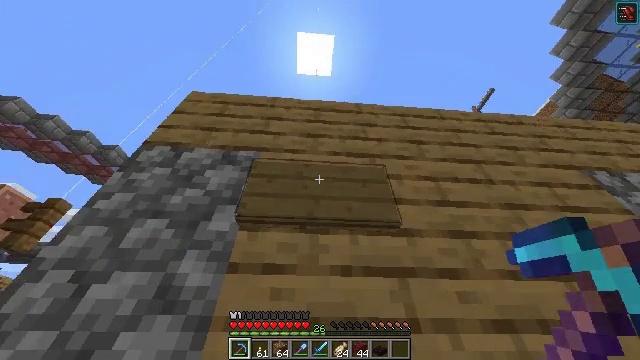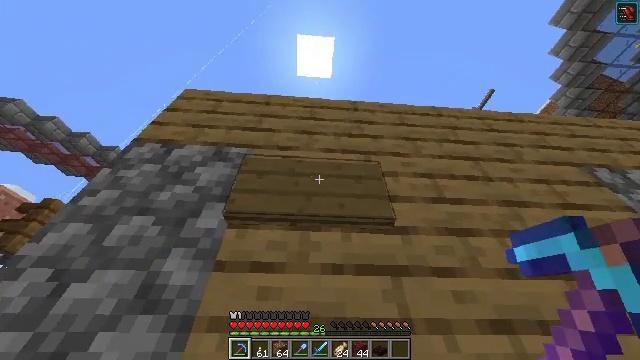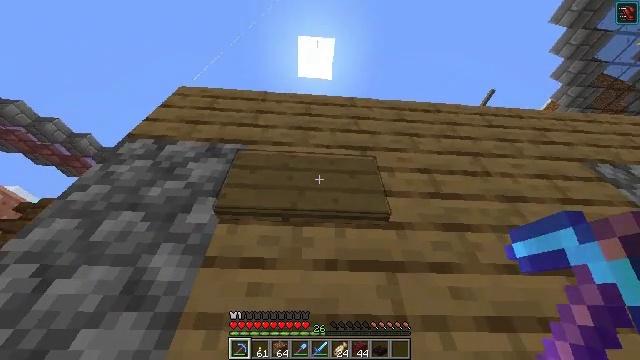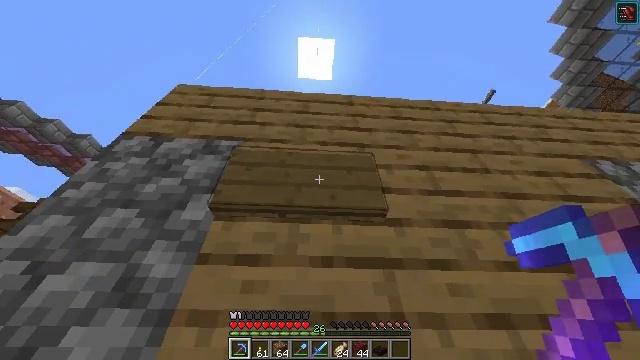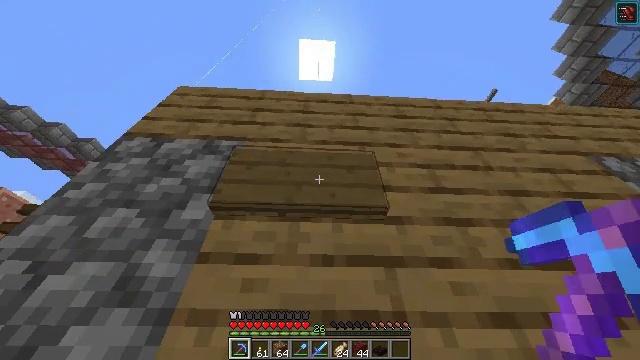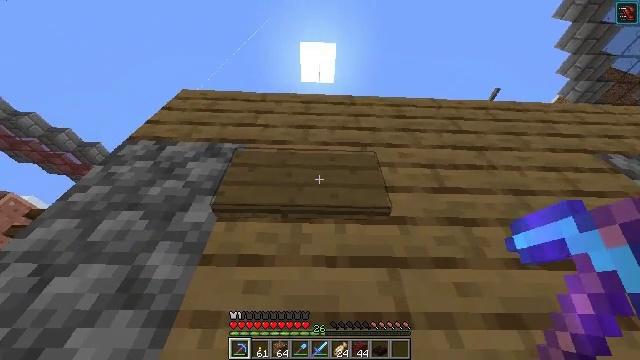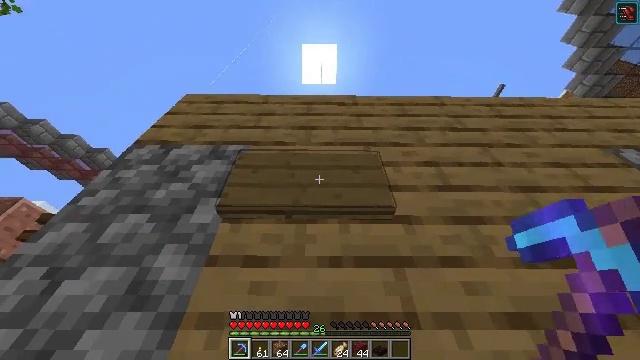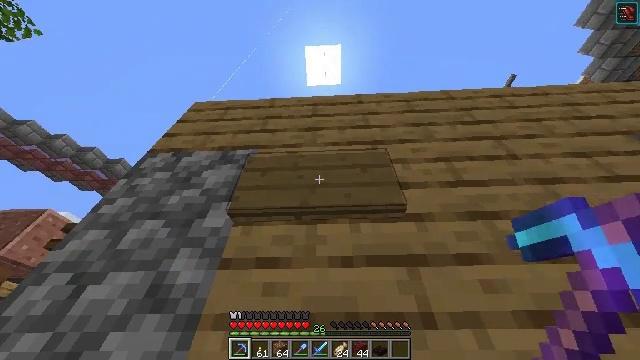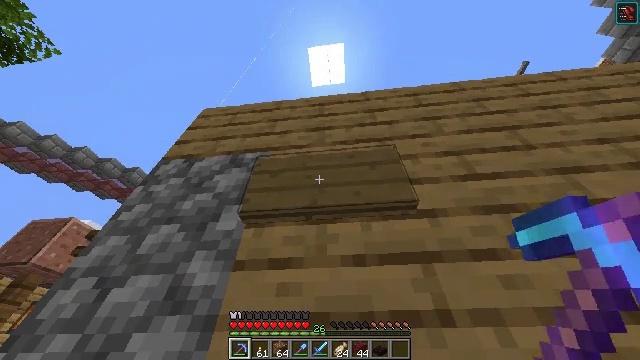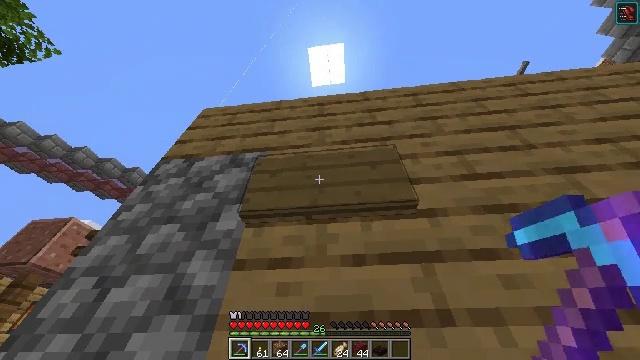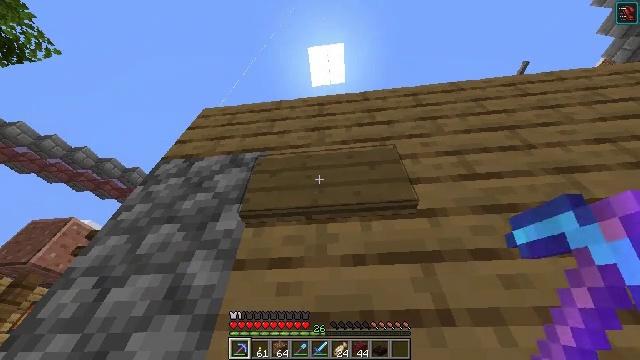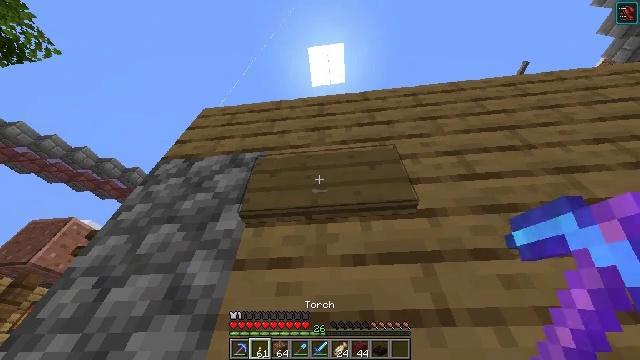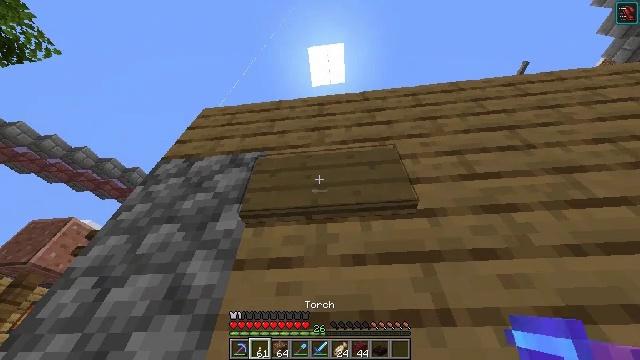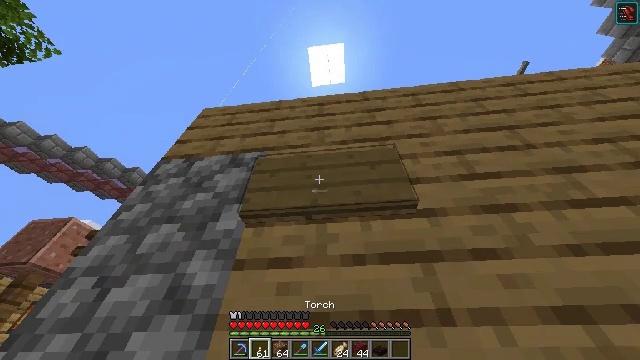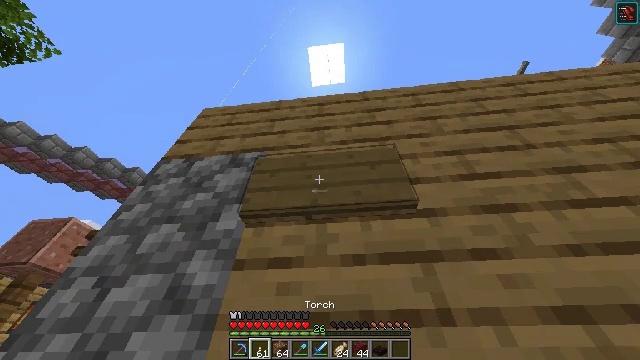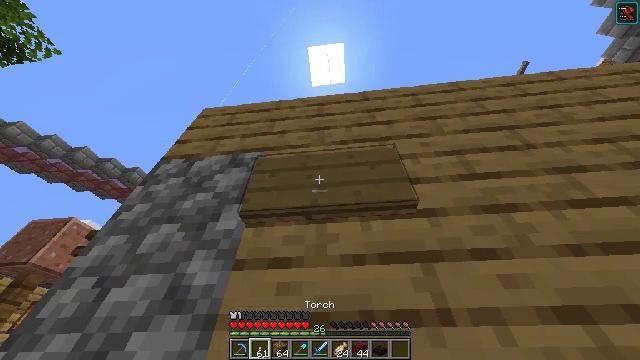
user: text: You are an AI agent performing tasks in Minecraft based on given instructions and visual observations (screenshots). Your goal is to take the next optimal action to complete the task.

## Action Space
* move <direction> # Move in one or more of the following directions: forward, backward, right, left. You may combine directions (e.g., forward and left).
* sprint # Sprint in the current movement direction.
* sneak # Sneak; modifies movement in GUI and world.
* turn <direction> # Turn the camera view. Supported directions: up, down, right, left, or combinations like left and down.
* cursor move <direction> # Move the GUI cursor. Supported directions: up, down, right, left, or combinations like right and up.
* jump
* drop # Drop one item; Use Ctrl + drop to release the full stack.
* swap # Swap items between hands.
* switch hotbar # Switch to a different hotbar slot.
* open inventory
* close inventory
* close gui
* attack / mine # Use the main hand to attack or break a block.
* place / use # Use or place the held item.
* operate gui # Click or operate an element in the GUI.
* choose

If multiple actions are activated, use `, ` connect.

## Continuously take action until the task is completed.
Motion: motion action
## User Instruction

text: Attack the oak wall sign to remove it.
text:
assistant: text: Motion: no_op
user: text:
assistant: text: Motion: no_op
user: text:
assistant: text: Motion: no_op
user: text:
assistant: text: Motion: no_op
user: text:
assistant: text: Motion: no_op
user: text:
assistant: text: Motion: turn left
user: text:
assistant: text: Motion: turn left
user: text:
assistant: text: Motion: turn left
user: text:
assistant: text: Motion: no_op
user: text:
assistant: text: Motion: no_op
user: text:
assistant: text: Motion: no_op
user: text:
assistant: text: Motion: no_op
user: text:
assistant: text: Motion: no_op
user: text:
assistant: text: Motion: no_op
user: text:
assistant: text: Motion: attack / mine
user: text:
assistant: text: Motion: attack / mine
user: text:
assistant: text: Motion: attack / mine
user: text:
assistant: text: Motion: attack / mine
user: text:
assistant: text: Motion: attack / mine
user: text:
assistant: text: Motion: attack / mine
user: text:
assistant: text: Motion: attack / mine
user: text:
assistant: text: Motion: attack / mine
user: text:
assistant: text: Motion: attack / mine
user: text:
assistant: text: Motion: attack / mine
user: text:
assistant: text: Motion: attack / mine
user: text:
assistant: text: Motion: attack / mine
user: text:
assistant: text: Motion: attack / mine
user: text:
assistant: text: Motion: attack / mine
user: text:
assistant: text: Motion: attack / mine
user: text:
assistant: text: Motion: attack / mine